Question: I am trying to figure out how to change the bootstrap caret color. Please see below the code:
'''
<div class="share-popup dropup dropdown-toggle">
Open Dropdown
<ul class="share-dropdown-menu">
<li><a href="">Link 1</a></li>
<li><a href="">Link 2</a></li>
<span class="caret"></span>
</ul>
</div>
'''
I have created jsfiddle <URL>. Following image will show you what I am trying to accomplish.

I am playing with the following css class but can't figure out how to add outline in caret:
'''
.dropup .caret {
border-top: 6px solid #fff;
bottom: -4px;
content: "";
position: absolute;
right: 130px;
}
'''
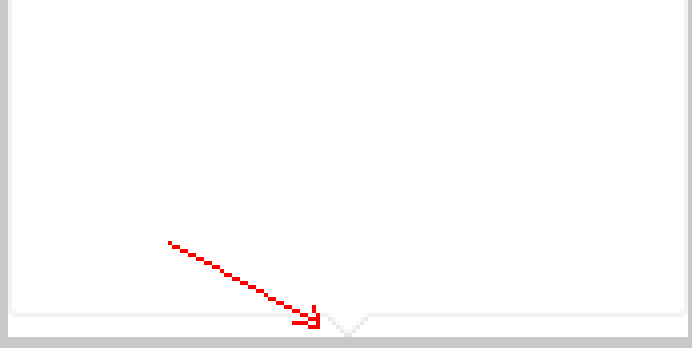
Answer: I would create another triangle as a pseudo element on '.dropup .caret' like this: <URL>
'''
.dropup .caret:after {
content: "";
position: absolute;
border-left: 12px solid transparent;
border-right: 12px solid transparent;
border-top: 8px solid orange;
bottom: 0px;
top: -6px;
right: -12px;
z-index: -1;
}
'''